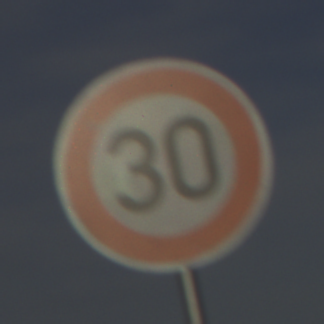
Verkehrszeichen: Geschwindigkeit30
Umgebung: Outdoor, Suburban
Tageszeit: MorningAfternoon
Wetter: PartlyCloudy
Licht: Natural
Jahreszeit: NotSpecified
Kontrast: HighContrast